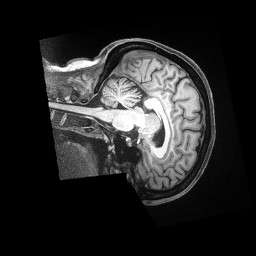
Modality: T1w
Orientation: sagittal
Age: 45
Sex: female
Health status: ill
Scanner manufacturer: siemens
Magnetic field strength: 3 T
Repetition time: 2.5 s
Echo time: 0.00181 s